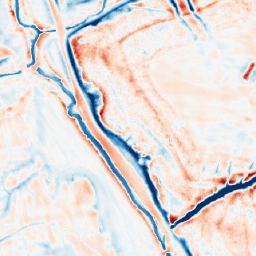
Category: edge_preserving
Decomposition family: bilateral
Decomposition parameters: d: 21
sigma_color: 75
sigma_space: 100
Upsampling method: area
Upsampling parameters: scale: 2
Upsampling scale: 2